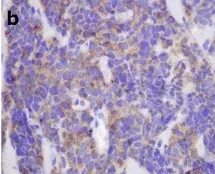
B; Synaptophysin tumor stain.
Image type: pathology (immunostaining)